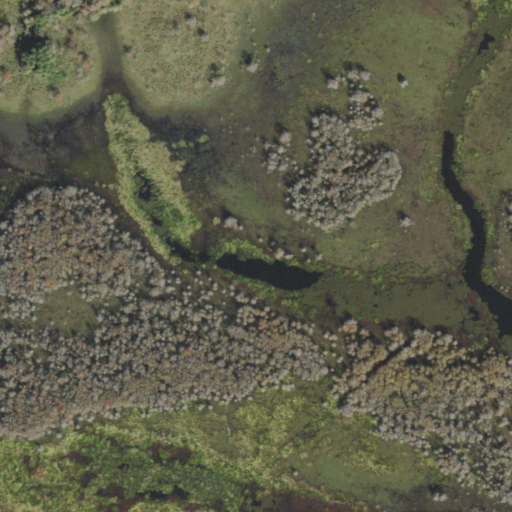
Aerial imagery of island in Florida named Alexander Island containing woody wetlands and herbaceous wetlands